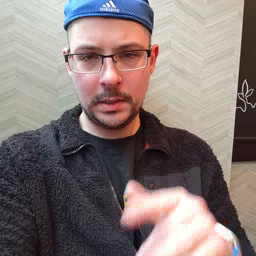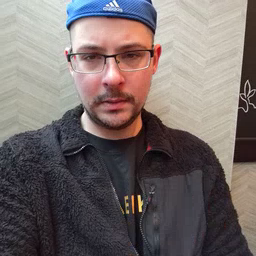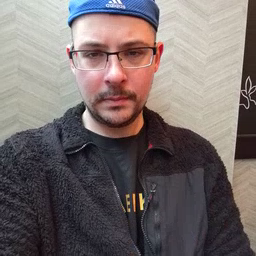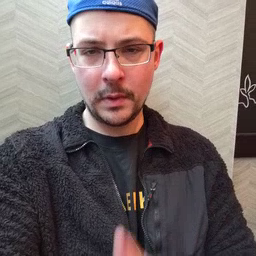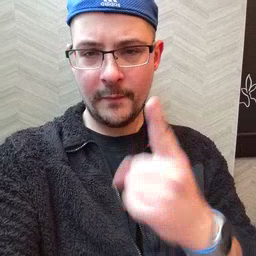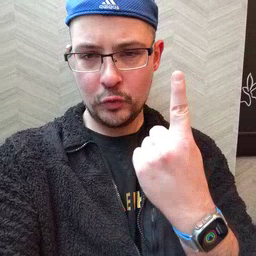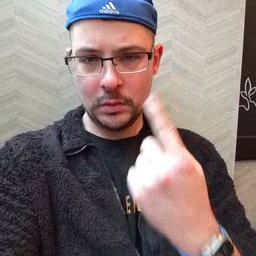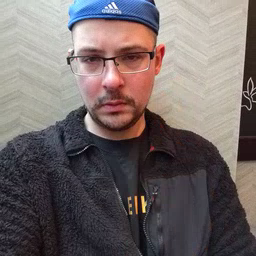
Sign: first